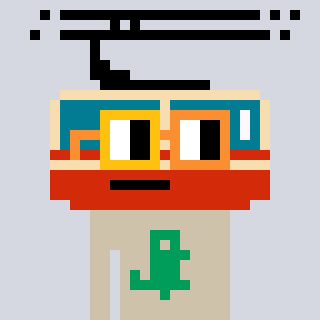
a pixel art character with square yellow and orange glasses, a tram wagon-shaped head and a bege-colored body on a cool background